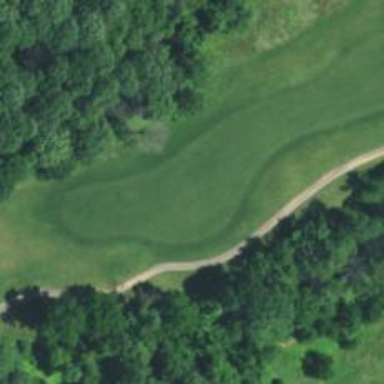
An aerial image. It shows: Golf hole.